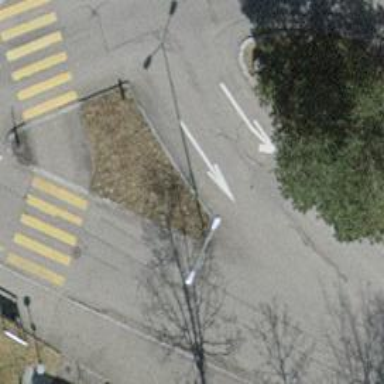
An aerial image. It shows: Residential road with asphalt surface and no sidewalks.